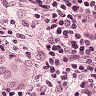
Metastatic tissue present: yes